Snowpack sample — Buffalo Mountain, Silverthorne, Colorado, USA (1/25/25, 10:11 AM MST)
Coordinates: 39.6222, -106.1139
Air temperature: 22 °F
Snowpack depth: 110 cm
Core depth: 10 cm
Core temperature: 46.4 °F
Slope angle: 12°, slope face: 102°
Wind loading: high
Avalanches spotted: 0
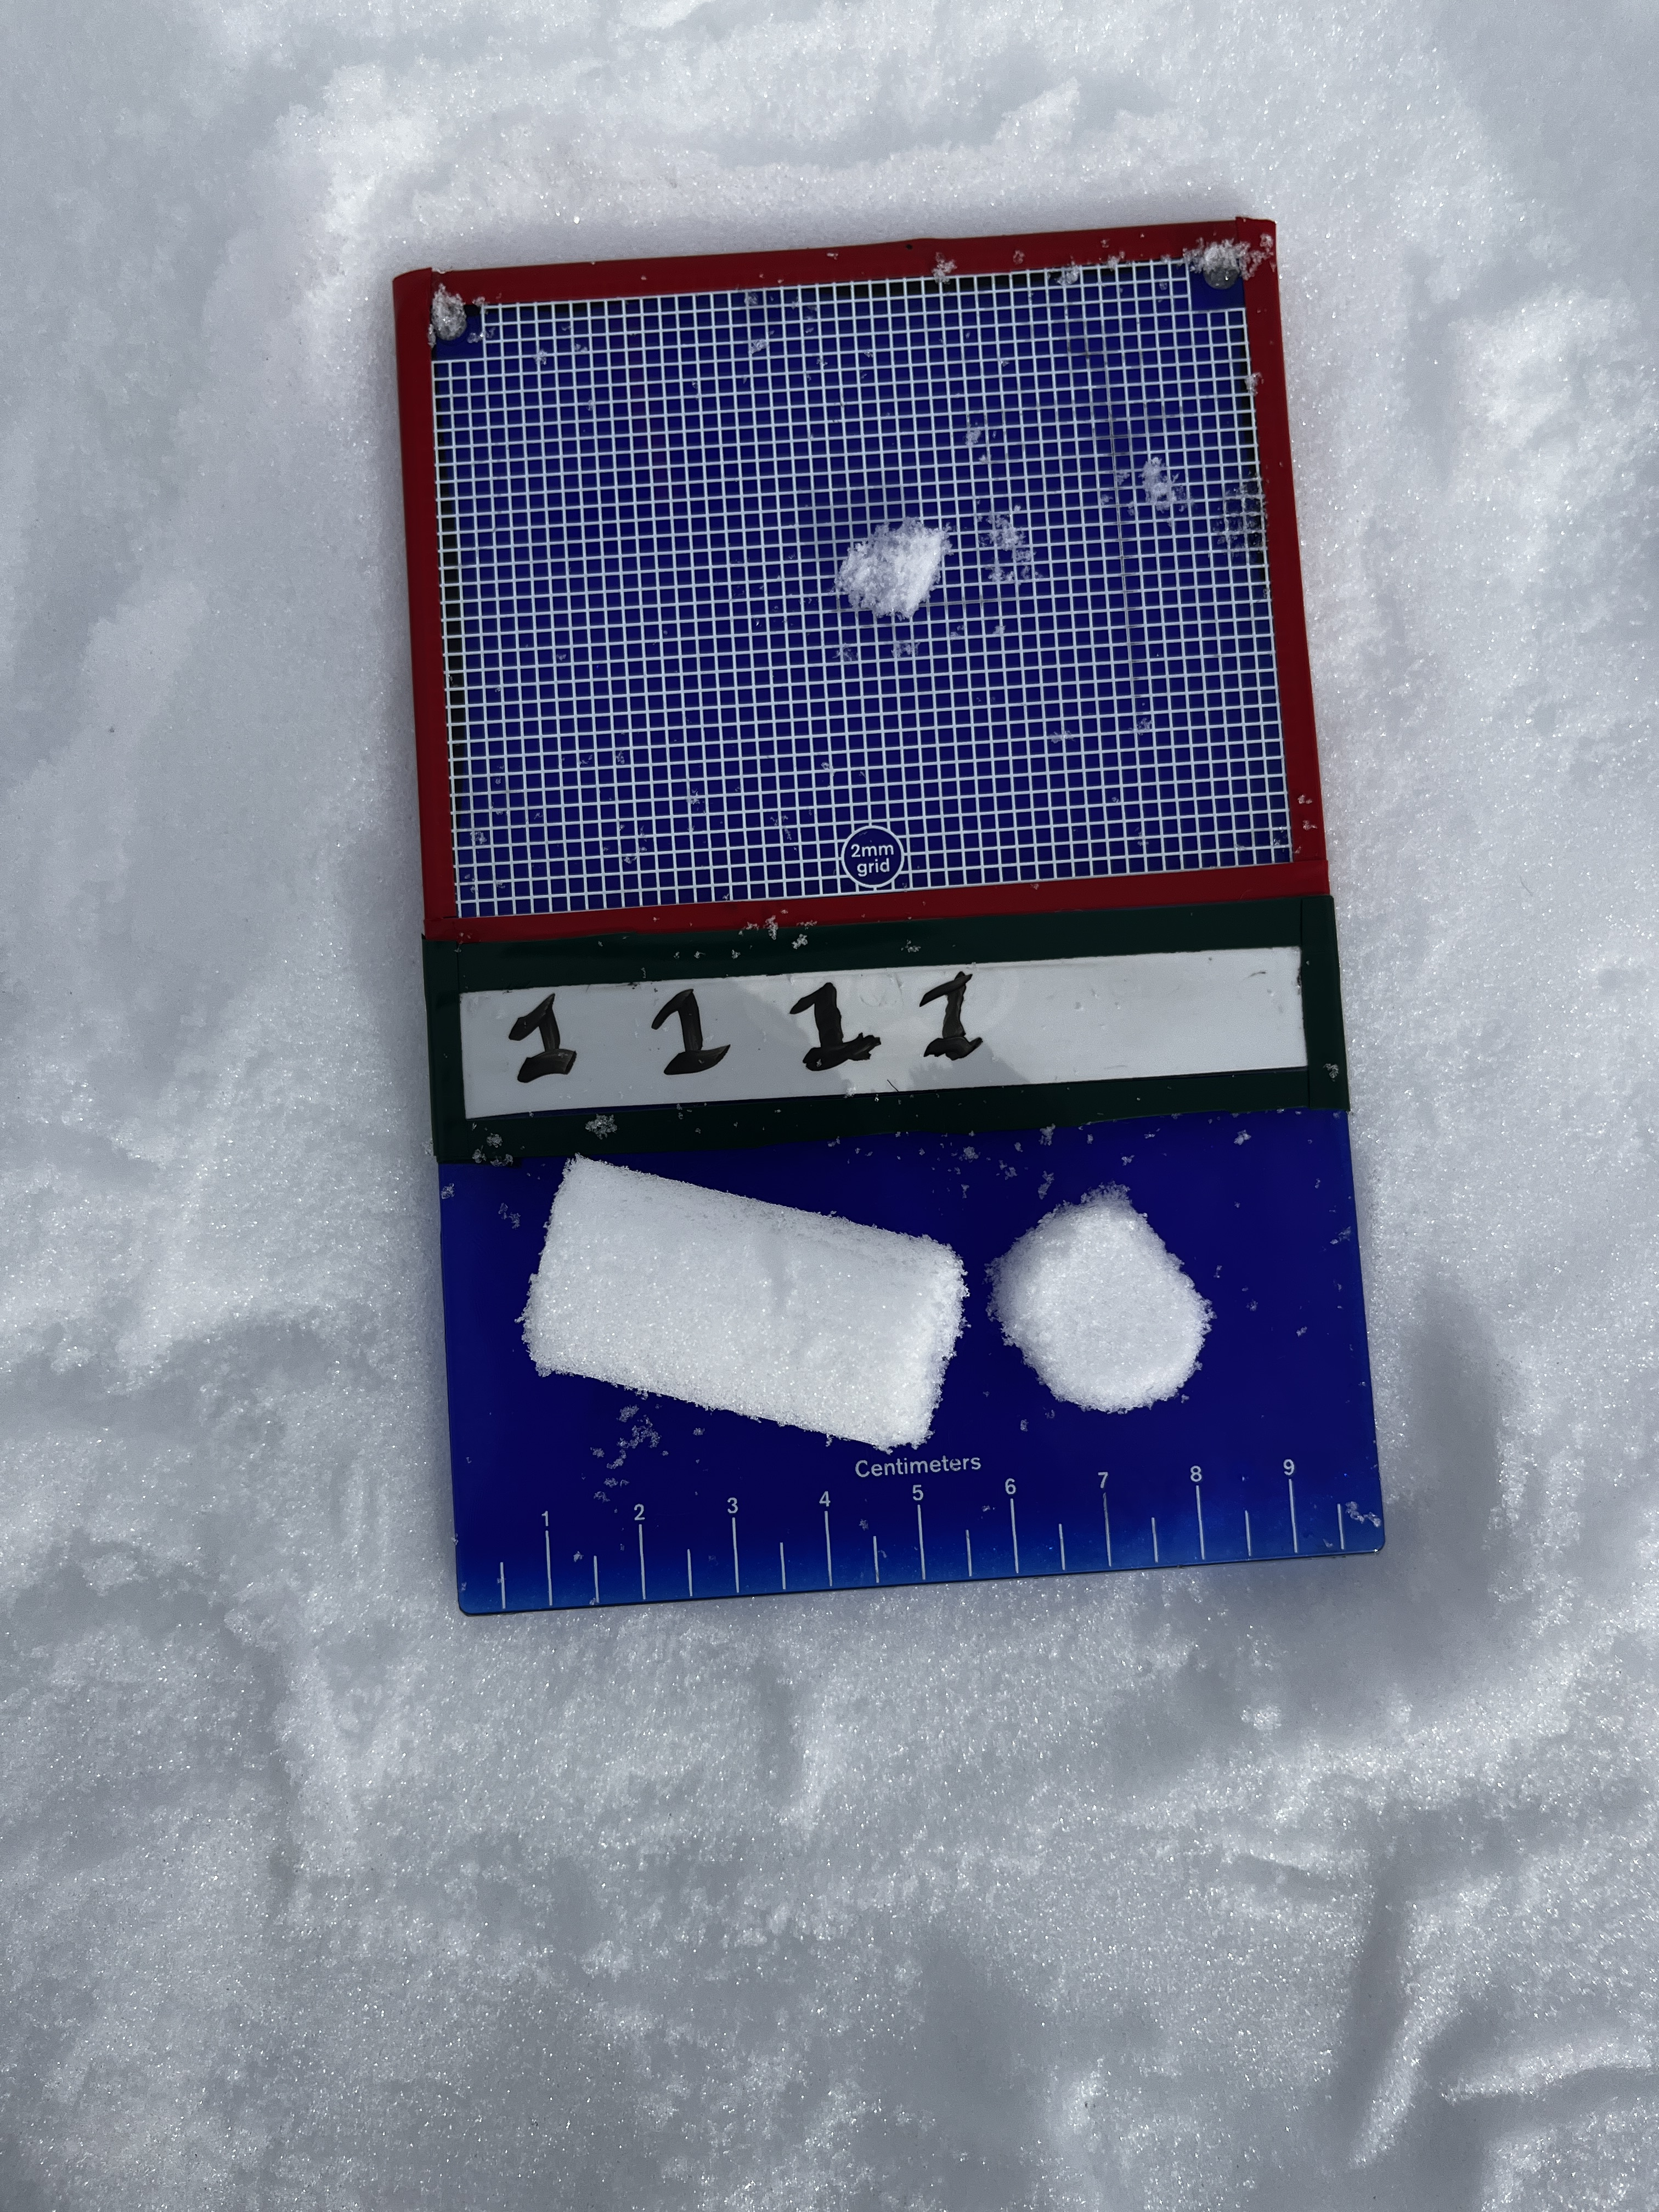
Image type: crystal_card
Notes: No avalanches nearby, collected on the outskirts of a fire break 15 meters from the treeline, on way to Buffalo and Red Mountain